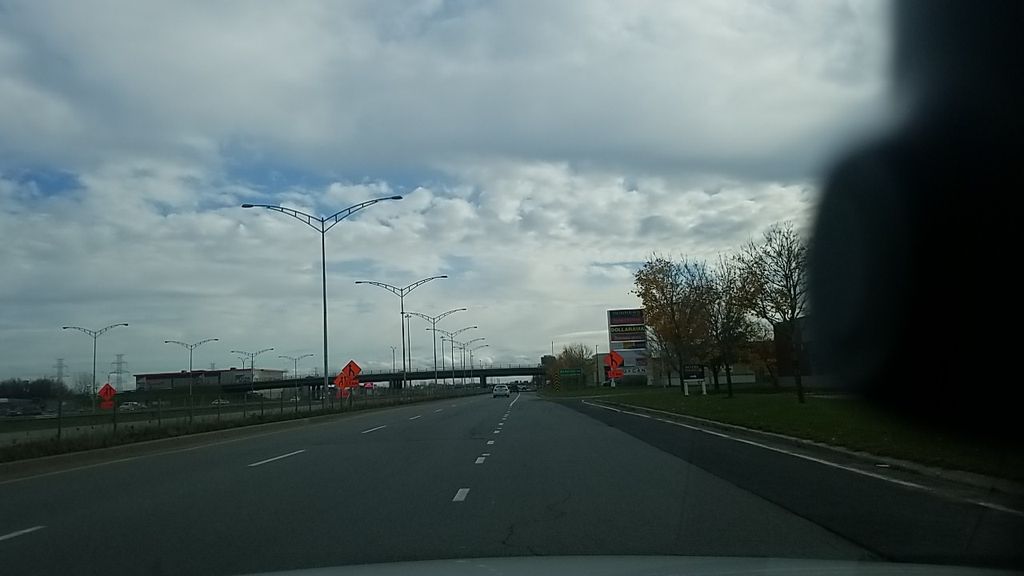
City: montreal